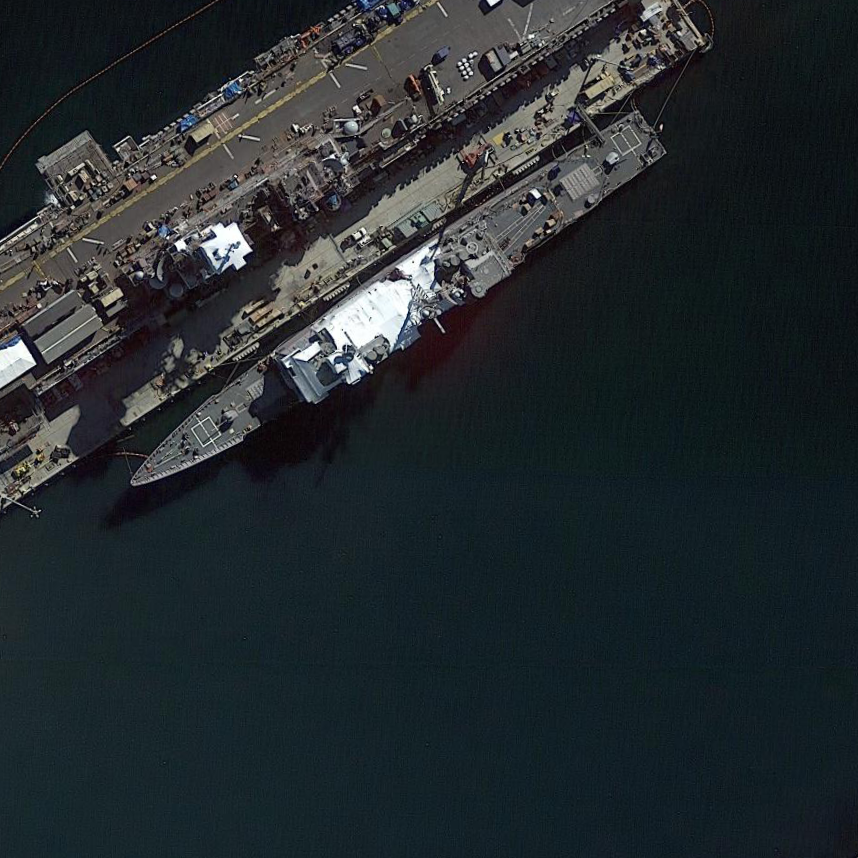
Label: cruiser